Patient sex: M
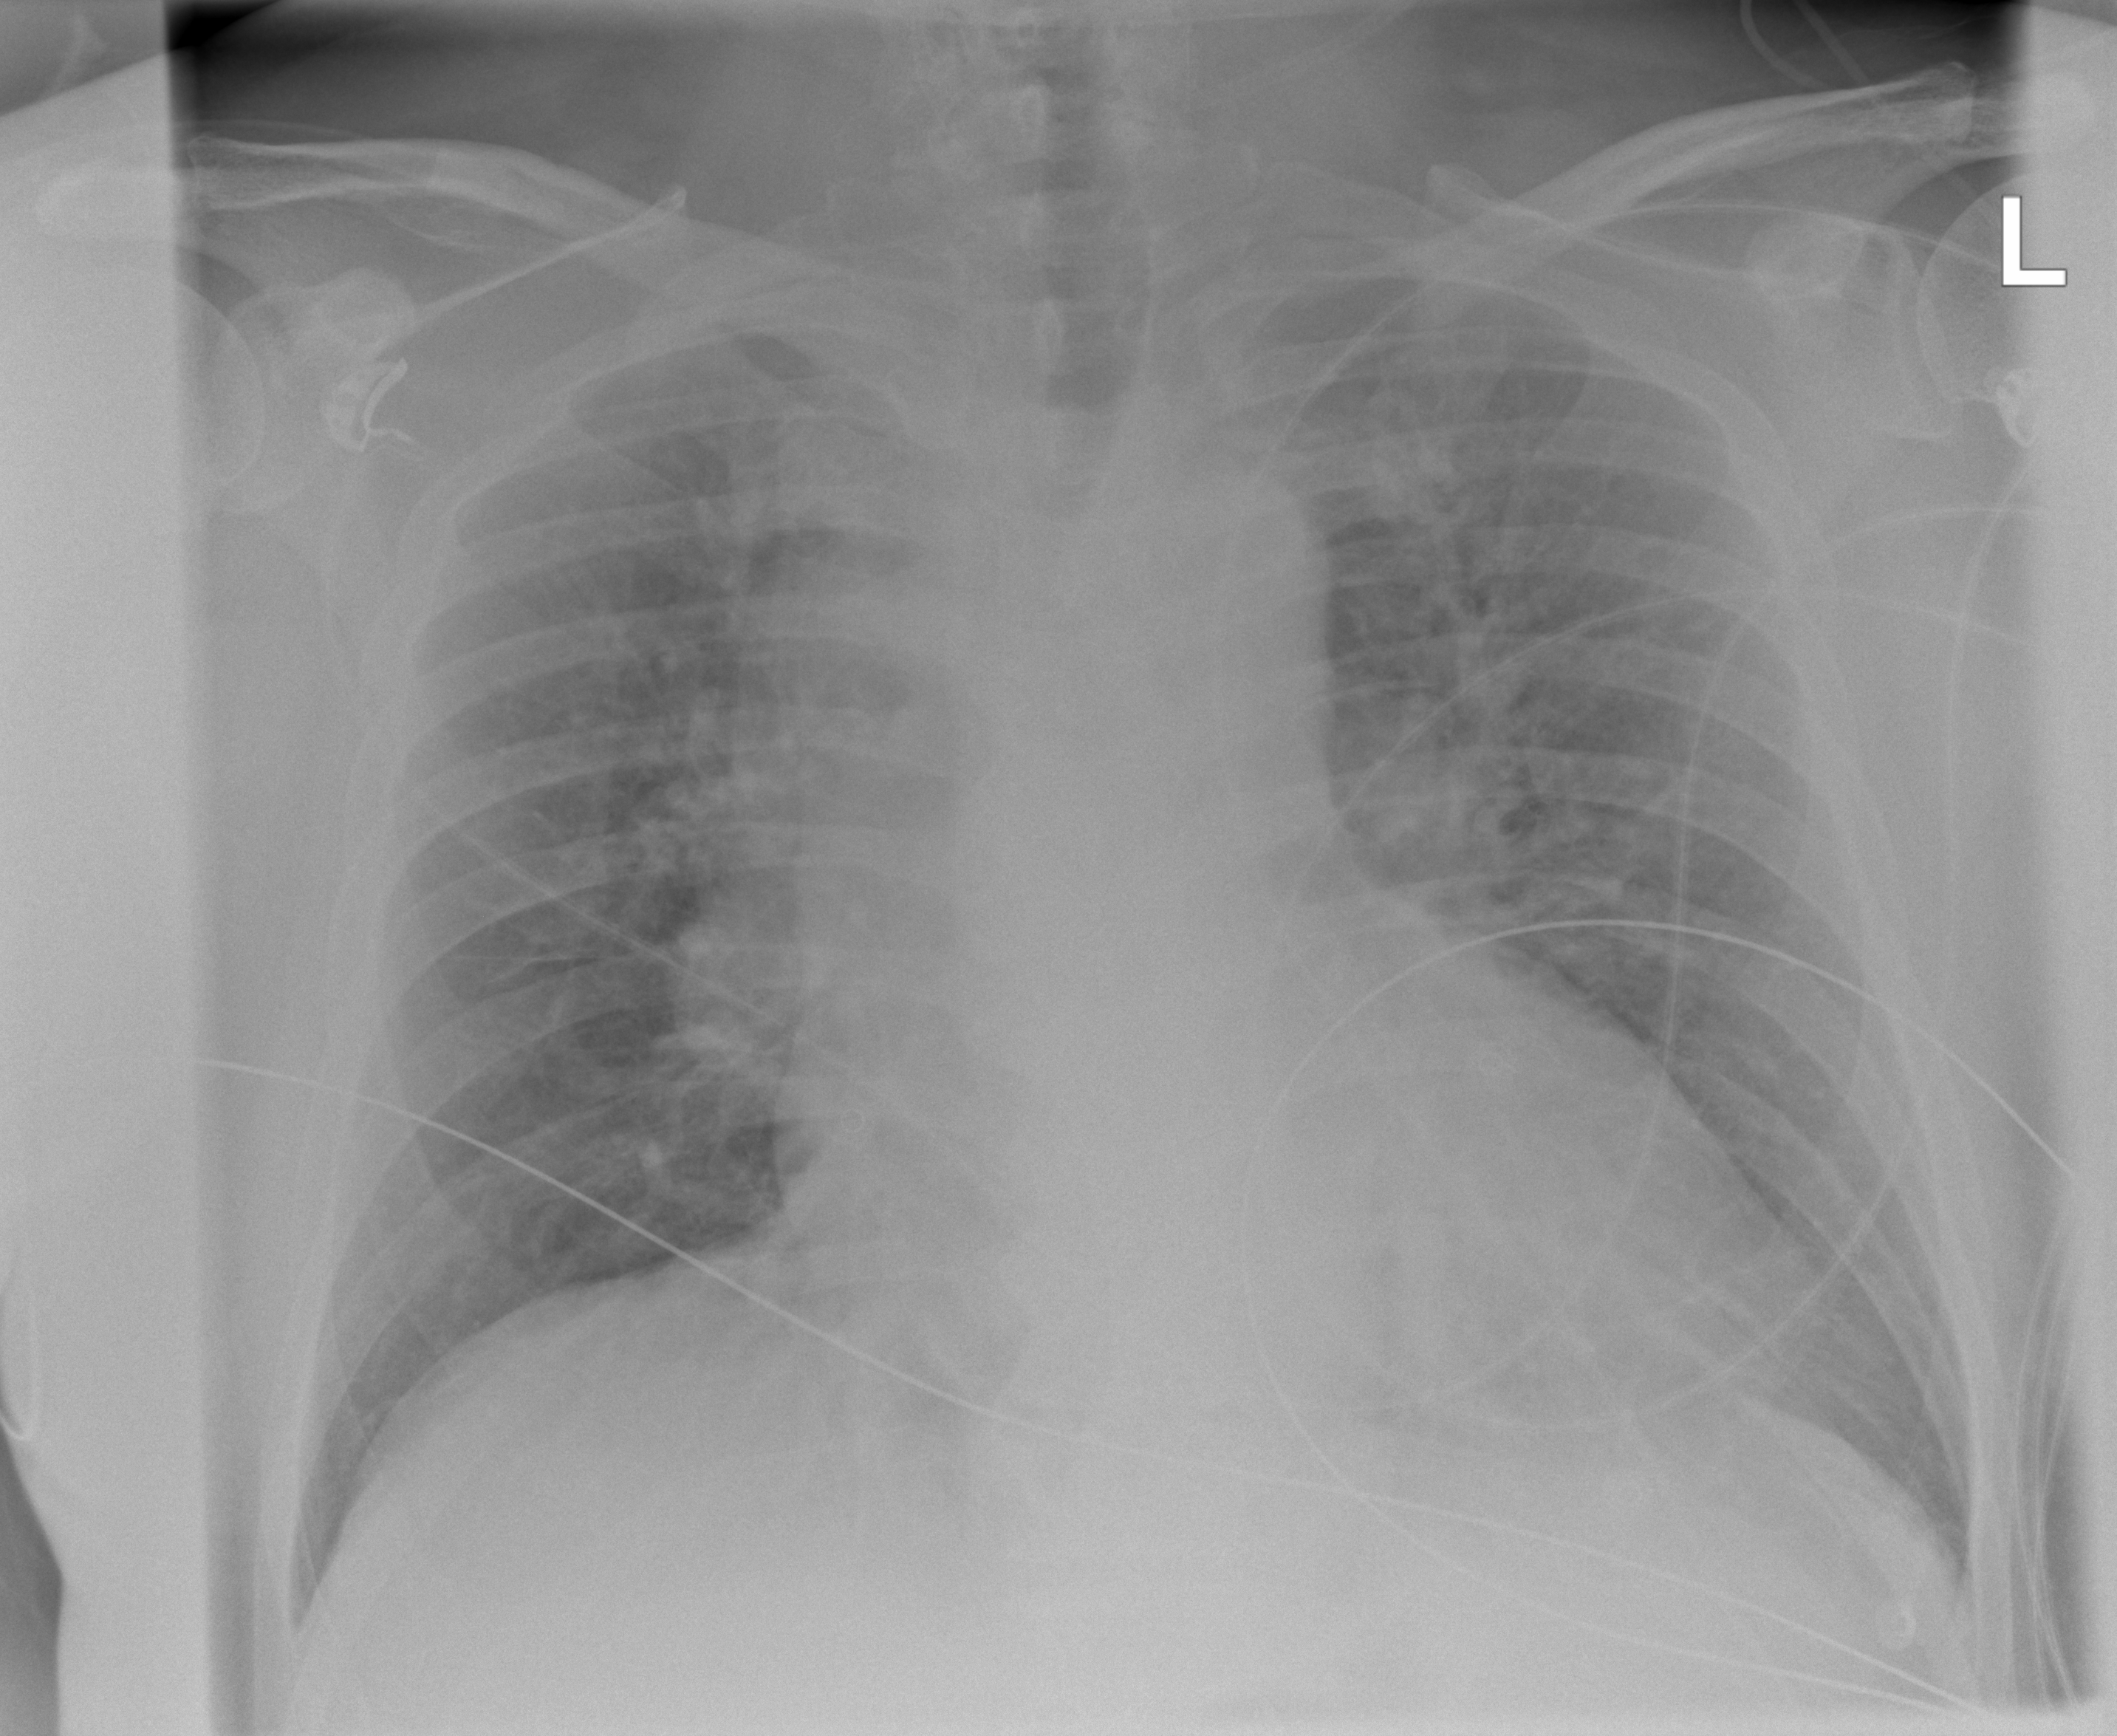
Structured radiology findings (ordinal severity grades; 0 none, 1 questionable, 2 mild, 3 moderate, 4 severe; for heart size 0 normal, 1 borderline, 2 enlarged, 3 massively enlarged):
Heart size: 2
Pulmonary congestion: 2
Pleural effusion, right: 0
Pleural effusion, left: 0
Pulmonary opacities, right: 0
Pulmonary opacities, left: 0
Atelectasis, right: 0
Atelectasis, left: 0